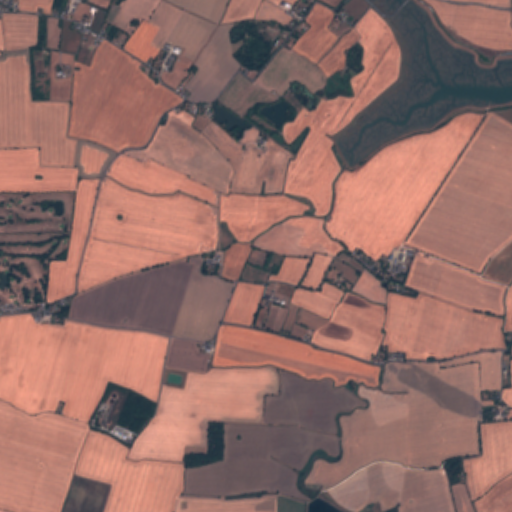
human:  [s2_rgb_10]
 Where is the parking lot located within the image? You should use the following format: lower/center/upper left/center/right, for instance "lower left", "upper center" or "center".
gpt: The parking lot is located in the upper left of the image.
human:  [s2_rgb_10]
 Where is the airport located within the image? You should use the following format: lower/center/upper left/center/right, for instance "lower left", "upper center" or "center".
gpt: There is no airport in the image.